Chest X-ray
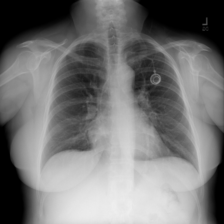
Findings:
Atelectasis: negative
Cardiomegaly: negative
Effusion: negative
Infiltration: negative
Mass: negative
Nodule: negative
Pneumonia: negative
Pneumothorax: negative
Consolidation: negative
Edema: negative
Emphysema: negative
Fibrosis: negative
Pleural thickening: negative
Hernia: negative